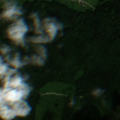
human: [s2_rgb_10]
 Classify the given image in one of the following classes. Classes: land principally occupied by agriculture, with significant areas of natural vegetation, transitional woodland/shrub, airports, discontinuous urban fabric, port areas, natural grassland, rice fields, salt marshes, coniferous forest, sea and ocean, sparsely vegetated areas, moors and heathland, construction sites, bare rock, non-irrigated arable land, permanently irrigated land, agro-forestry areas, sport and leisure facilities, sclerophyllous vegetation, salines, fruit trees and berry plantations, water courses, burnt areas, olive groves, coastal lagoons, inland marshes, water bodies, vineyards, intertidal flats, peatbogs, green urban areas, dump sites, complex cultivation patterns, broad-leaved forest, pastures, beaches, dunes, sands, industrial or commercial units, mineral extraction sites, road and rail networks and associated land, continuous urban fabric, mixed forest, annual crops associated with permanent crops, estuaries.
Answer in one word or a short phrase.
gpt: pastures, broad-leaved forest, mixed forest